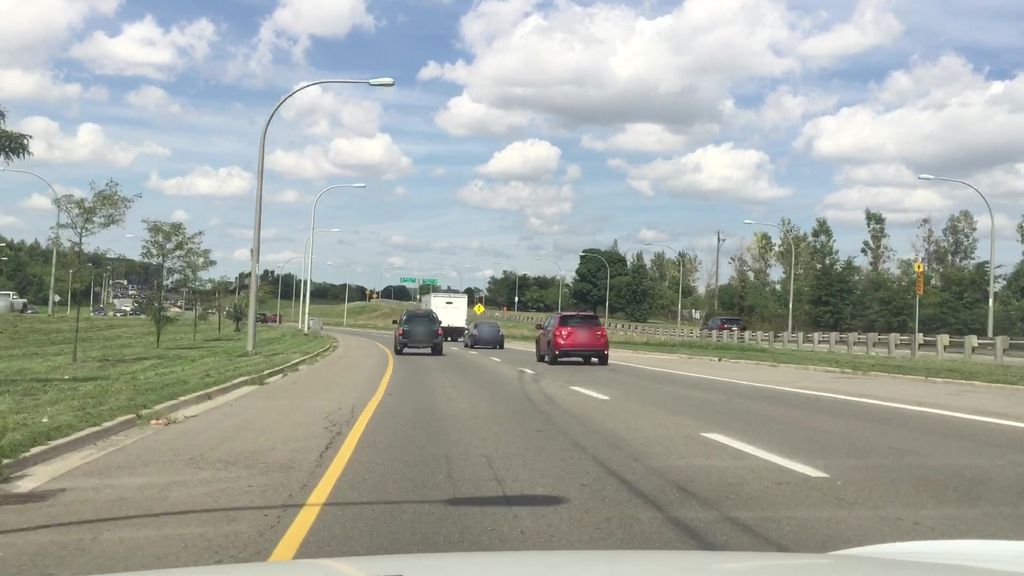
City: toronto